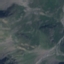
Land use / land cover class: HerbaceousVegetation